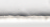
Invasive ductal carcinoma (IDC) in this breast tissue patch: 0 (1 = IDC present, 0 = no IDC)